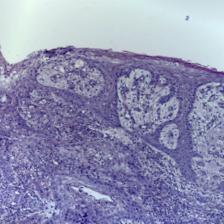
Diagnosis: OSCC